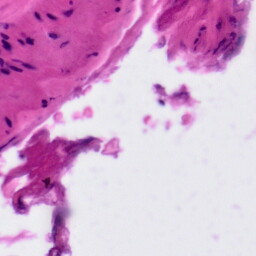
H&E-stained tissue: Tonsil